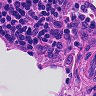
Metastatic tissue present: no